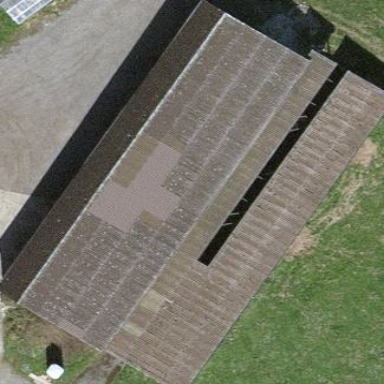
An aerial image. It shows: Shed.